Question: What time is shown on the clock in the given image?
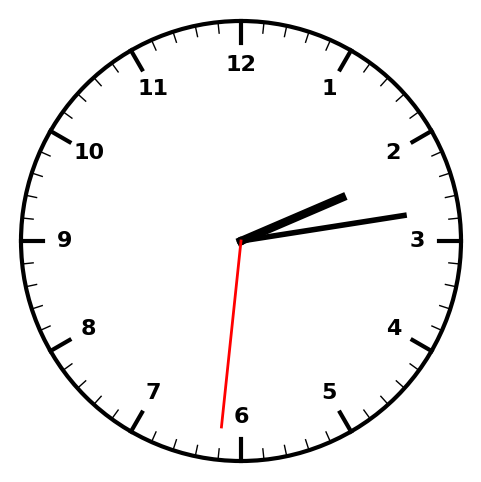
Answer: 02:13:31